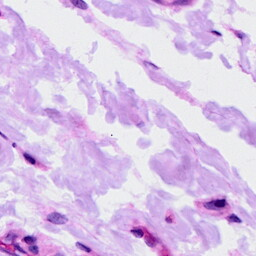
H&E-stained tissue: Ovarian